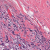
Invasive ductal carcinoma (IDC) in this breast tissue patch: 1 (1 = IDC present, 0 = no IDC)